Question: How do you align input fields without using css or anything advanced? the first image is the required output and the second one is my output
i tried adding a bunch of spaces using &nbsp but it didnt seem right and the code looekd untidy
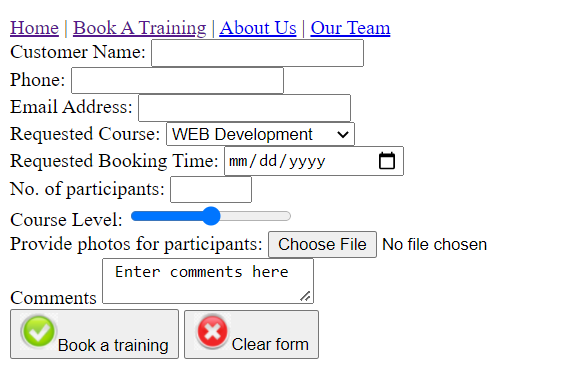
Answer: You can use a traditional html table and set the border to zero.
'''
<table border="0">
...
</table>
'''